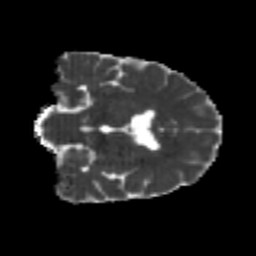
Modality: MD
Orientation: coronal
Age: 23
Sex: female
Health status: healthy
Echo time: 0.074 s